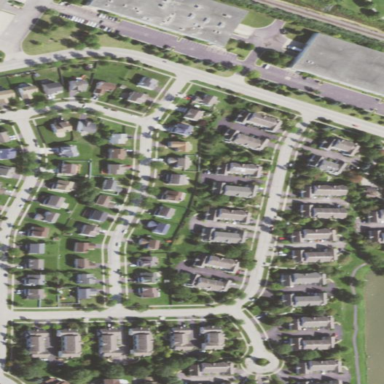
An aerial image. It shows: Residential area.